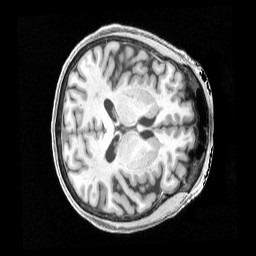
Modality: T1w
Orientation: axial
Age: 70
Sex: female
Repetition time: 2.4 s
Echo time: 0.00222 s